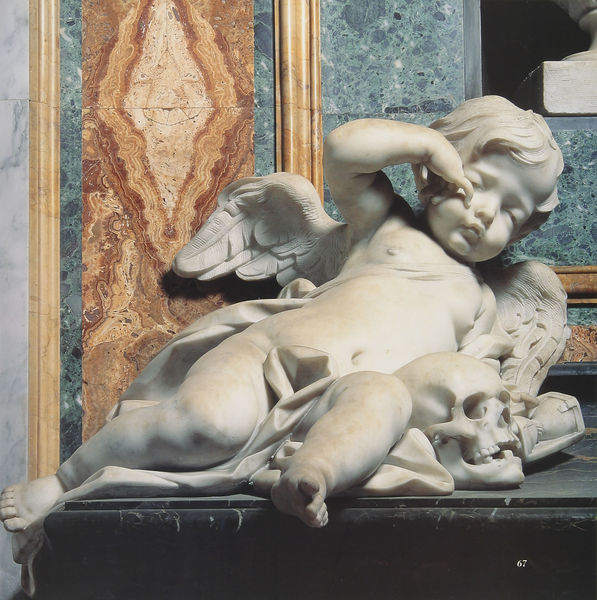
Titel: Allegorie der Temperantia
Künstler: Filippo della Valle
Standort: Rom, S. Giovanni in Laterano (EU - I - Latium)
Schlagwörter: flügel, kopf, nackt, marmor, tuch, schädel, tod, trauer, gold, traurig, engel, putte, putto, skulptur, uhr, faltenwurf, vergänglichkeit, weinen, altar, totenkopf, stundenglas, totenschädel, sanduhr, augen geschlossen, flügerl, anduhr